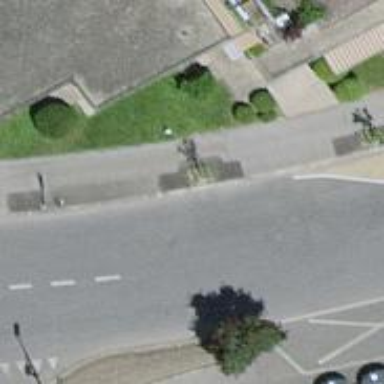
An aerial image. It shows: Broadleaved tree along the street.